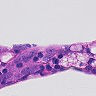
Metastatic tissue present: yes